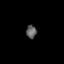
Tissue: skin
Cell type: Endothelial cells
Senescence score: 0.1719
Nuclear area (px): 132
Mean DAPI intensity: 95.144